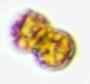
Label: Margalefidinium